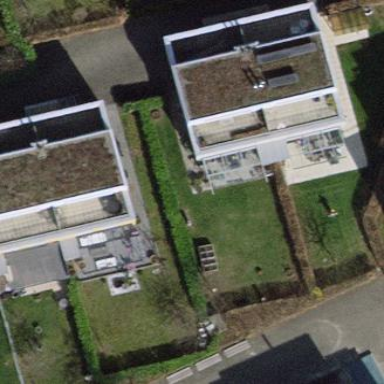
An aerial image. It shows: Terrace building.